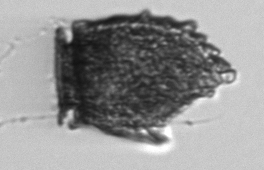
Label: Dinophysis_norvegica